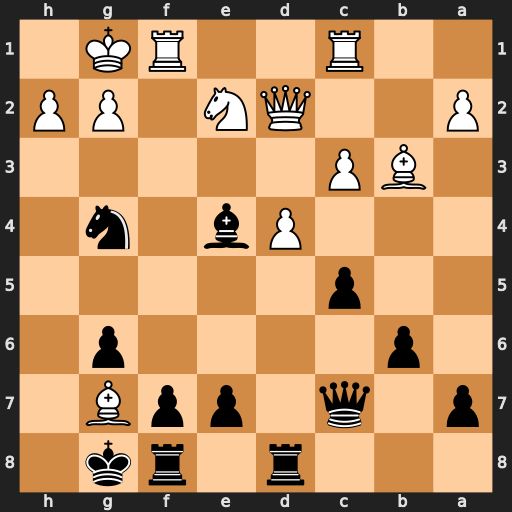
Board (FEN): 3r1rk1/p1q1ppB1/1p4p1/2p5/3Pb1n1/1BP5/P2QN1PP/2R2RK1
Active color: b
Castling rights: -
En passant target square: -
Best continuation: Qxh2#